Question: I've been dealing with this for a few hours. I'm saving a string containing Polish diacritics 'asolnzc' etc. to a file, but the software I must use to read that file reads only in <URL>.
A .Net string consists of UTF-16 characters, so I've been using this code to convert from Unicode to Mazovia.
'''
string rekord = (linia.Substring(0, linia.Length - 1)) + Environment.NewLine;
string rekordMazovia = Kodowanie.UnicodeNaMazovia(rekord);
File.AppendAllText(sciezka, rekordMazovia);
public static class Kodowanie {
public static string UnicodeNaMazovia(string tekst) {
return tekst
.Replace((char)0x104, (char)0x8F) //A
.Replace((char)0x106, (char)0x95) //C
.Replace((char)0x118, (char)0x90) //E
.Replace((char)0x141, (char)0x9C) //L
.Replace((char)0x143, (char)0xA5) //N
.Replace((char)0xD3, (char)0xA3) //O
.Replace((char)0x15A, (char)0x98) //S
.Replace((char)0x179, (char)0xA0) //Z
.Replace((char)0x17B, (char)0xA1) //Z
.Replace((char)0x105, (char)0x86) //a
.Replace((char)0x107, (char)0x8D) //c
.Replace((char)0x119, (char)0x91) //e
.Replace((char)0x142, (char)0x92) //l
.Replace((char)0x144, (char)0xA4) //n
.Replace((char)0xF3, (char)0xA2) //o
.Replace((char)0x15B, (char)0x9E) //s
.Replace((char)0x17A, (char)0xA6) //z
.Replace((char)0x17C, (char)0xA7); //z
}
}
'''
Everything would be fine except after reading the generated file in the application I get one redundant char '>' before every diacritic. It looks like this
How to get rid of it? How to do it better?
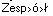
Answer: Mazovia encoding is like code page 437 but it has different letters at some positions so you can't use 437.
If you implement MazoviaEncoding, you can easily use
'''
Encoding encoding = new MazoviaEncoding();
String output = "asolnzc";
File.WriteAllText(@"test.txt", output, encoding);
//File.AppendAllText(@"test.txt", output, encoding);
// will work just as well, just pass the encoding as 3rd parameter
'''
The file will contain:
'''
0x86 0x9E 0xA2 0x92 0xA4 0xA6 0x8D
'''
Which is correct according to <URL>
The implementation can then be used like other 'Encoding' in C#. For instance, reading the file back works as well:
'''
Encoding encoding = new MazoviaEncoding();
String result = File.ReadAllText(@"test.txt", encoding);
'''
Here's my implementation:
'''
using System.Collections.Generic;
using System.Text;
namespace System.Text {
class MazoviaEncoding : Encoding
{
private static int[] codePoints = {
0x0000,0x0001,0x0002,0x0003,0x0004,0x0005,0x0006,0x0007,0x0008,0x0009,0x000A,0x000B,0x000C,0x000D,0x000E,0x000F
,0x0010,0x0011,0x0012,0x0013,0x0014,0x0015,0x0016,0x0017,0x0018,0x0019,0x001A,0x001B,0x001C,0x001D,0x001E,0x001F
,0x0020,0x0021,0x0022,0x0023,0x0024,0x0025,0x0026,0x0027,0x0028,0x0029,0x002A,0x002B,0x002C,0x002D,0x002E,0x002F
,0x0030,0x0031,0x0032,0x0033,0x0034,0x0035,0x0036,0x0037,0x0038,0x0039,0x003A,0x003B,0x003C,0x003D,0x003E,0x003F
,0x0040,0x0041,0x0042,0x0043,0x0044,0x0045,0x0046,0x0047,0x0048,0x0049,0x004A,0x004B,0x004C,0x004D,0x004E,0x004F
,0x0050,0x0051,0x0052,0x0053,0x0054,0x0055,0x0056,0x0057,0x0058,0x0059,0x005A,0x005B,0x005C,0x005D,0x005E,0x005F
,0x0060,0x0061,0x0062,0x0063,0x0064,0x0065,0x0066,0x0067,0x0068,0x0069,0x006A,0x006B,0x006C,0x006D,0x006E,0x006F
,0x0070,0x0071,0x0072,0x0073,0x0074,0x0075,0x0076,0x0077,0x0078,0x0079,0x007A,0x007B,0x007C,0x007D,0x007E,0x007F
,0x00C7,0x00FC,0x00E9,0x00E2,0x00E4,0x00E0,0x0105,0x00E7,0x00EA,0x00EB,0x00E8,0x00EF,0x00EE,0x0107,0x00C4,0x0104
,0x0118,0x0119,0x0142,0x00F4,0x00F6,0x0106,0x00FB,0x00F9,0x015A,0x00D6,0x00DC,0x00A2,0x0141,0x00A5,0x015B,0x0192
,0x0179,0x017B,0x00F3,0x00D3,0x0144,0x0143,0x017A,0x017C,0x00BF,0x2310,0x00AC,0x00BD,0x00BC,0x00A1,0x00AB,0x00BB
,0x2591,0x2592,0x2593,0x2502,0x2524,0x2561,0x2562,0x2556,0x2555,0x2563,0x2551,0x2557,0x255D,0x255C,0x255B,0x2510
,0x2514,0x2534,0x252C,0x251C,0x2500,0x253C,0x255E,0x255F,0x255A,0x2554,0x2569,0x2566,0x2560,0x2550,0x256C,0x2567
,0x2568,0x2564,0x2565,0x2559,0x2558,0x2552,0x2553,0x256B,0x256A,0x2518,0x250C,0x2588,0x2584,0x258C,0x2590,0x2580
,0x03B1,0x00DF,0x0393,0x03C0,0x03A3,0x03C3,0x00B5,0x03C4,0x03A6,0x0398,0x03A9,0x03B4,0x221E,0x03C6,0x03B5,0x2229
,0x2261,0x00B1,0x2265,0x2264,0x2320,0x2321,0x00F7,0x2248,0x00B0,0x2219,0x00B7,0x221A,0x207F,0x00B2,0x25A0,0x00A0
};
private static Dictionary<char, byte> unicodeToByte;
static MazoviaEncoding()
{
unicodeToByte = new Dictionary<char, byte>();
for (int i = 0; i < codePoints.Length; ++i)
{
unicodeToByte.Add((char)codePoints[i], (byte)i);
}
}
public override int GetMaxByteCount(int charCount)
{
if (charCount < 0)
{
throw new ArgumentOutOfRangeException();
}
return charCount;
}
public override int GetMaxCharCount(int byteCount)
{
if (byteCount < 0)
{
throw new ArgumentOutOfRangeException();
}
return byteCount;
}
public override int GetBytes(char[] chars, int charIndex, int charCount, byte[] bytes, int byteIndex)
{
if( chars == null || bytes == null ) {
throw new ArgumentNullException();
}
if( charIndex + charCount > chars.Length ||
charIndex < 0 ||
byteIndex < 0 ||
byteIndex + charCount > bytes.Length
) {
throw new ArgumentOutOfRangeException();
}
int total = 0;
int j = 0;
for (int i = charIndex; i < charIndex + charCount; ++i)
{
char cur = chars[i];
byte asMazovia;
if (!unicodeToByte.TryGetValue(cur, out asMazovia))
{
asMazovia = (byte)0x003F; // "?"
}
total++;
bytes[j+byteIndex] = asMazovia;
j++;
}
return total;
}
public override int GetChars( byte[] bytes, int byteIndex, int byteCount, char[] chars, int charIndex )
{
if (chars == null || bytes == null)
{
throw new ArgumentNullException();
}
if ( byteIndex + byteCount > bytes.Length ||
charIndex < 0 ||
byteIndex < 0 ||
charIndex + byteCount > chars.Length
)
{
throw new ArgumentOutOfRangeException();
}
int total = 0;
int j = 0;
for (int i = byteIndex; i < byteIndex + byteCount; ++i)
{
byte cur = bytes[i];
char decoded = (char)codePoints[cur];
total++;
chars[charIndex + j] = decoded;
j++;
}
return total;
}
public override int GetByteCount(char[] charArray, int index, int count)
{
if (charArray == null)
{
throw new ArgumentNullException();
}
if (index + count <= charArray.Length && index >= 0 && count >= 0)
{
return count;
}
else
{
throw new ArgumentOutOfRangeException();
}
}
public override int GetCharCount( byte[] bytes, int index, int count )
{
if (bytes == null)
{
throw new ArgumentNullException();
}
if (index < 0 || count < 0 || index + count > bytes.Length)
{
throw new ArgumentOutOfRangeException();
}
return count;
}
}
}
'''